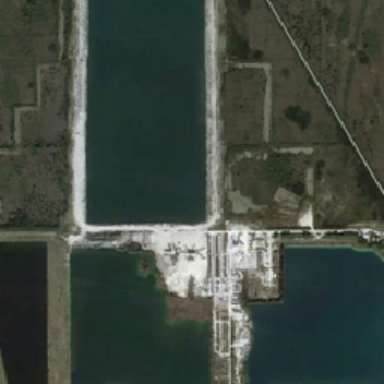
Rectangular pond is next to two square ponds .